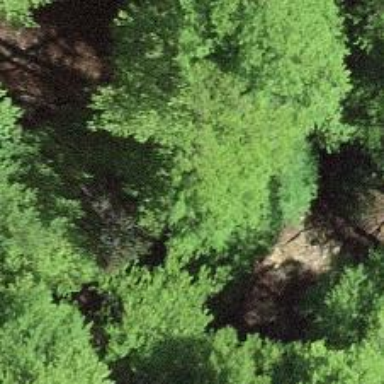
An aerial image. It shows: Cliff in nature.